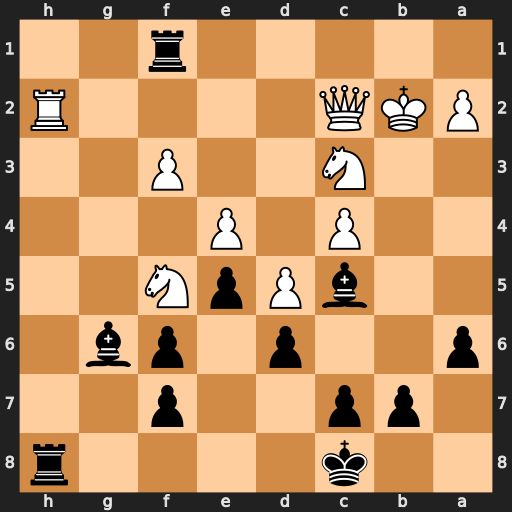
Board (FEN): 2k4r/1pp2p2/p2p1pb1/2bPpN2/2P1P3/2N2P2/PKQ4R/5r2
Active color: b
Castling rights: -
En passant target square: -
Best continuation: Rxh2 Qxh2 Rf2+ Qxf2 Bxf2